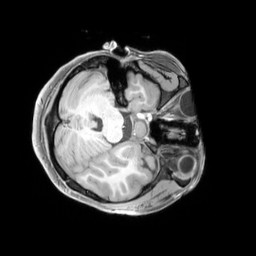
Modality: T1w
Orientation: axial
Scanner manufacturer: siemens
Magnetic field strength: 3 T
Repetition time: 2.3 s
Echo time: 0.00226 s